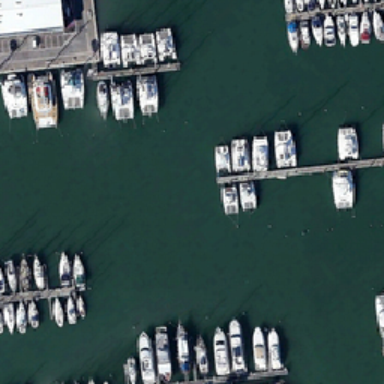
House with white roof on land .